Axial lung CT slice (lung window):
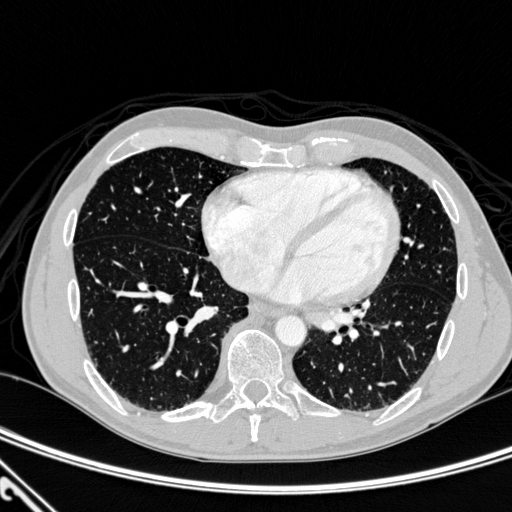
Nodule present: no